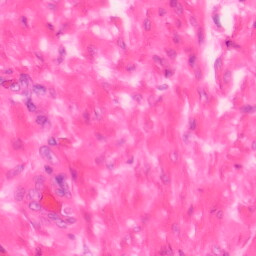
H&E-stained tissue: Colon